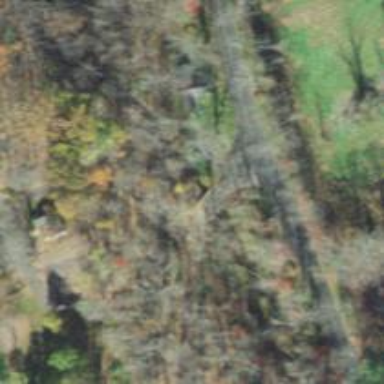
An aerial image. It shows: Residential road with bridge.